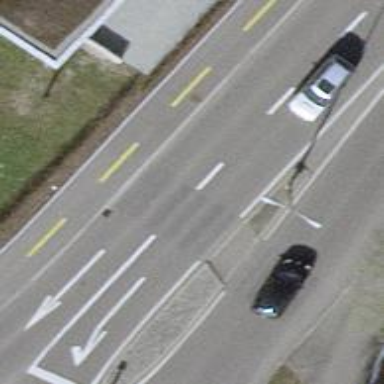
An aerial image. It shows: Secondary road with asphalt surface and cycle track on the right.